Question: On the event selection screen on Github I don't see an option for "When somebody pulls code from your repository"

Such a webhook would make my work very easy I can automate creation of support tickets based on them for the clients who pull the code.
Is there any hook similar to that or can I add a web-hook of my own for this? Any help or direction is greatly appreciated.
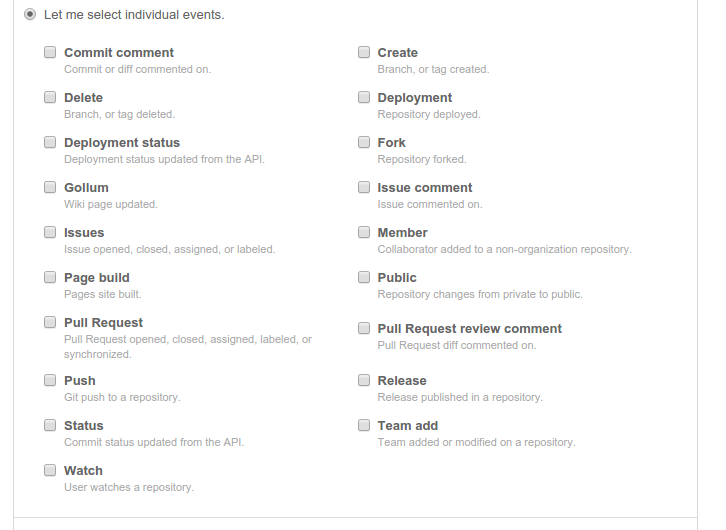
Answer: This isn't available directly on the GitHub side, no more than there is a pull or clone hook onthe server side (see "<URL>.
You can clone a GitHub repo without authentication, and that doesn't leave any trace on GitHub side (except maybe in Github own internal logging system, which is not related to Git)